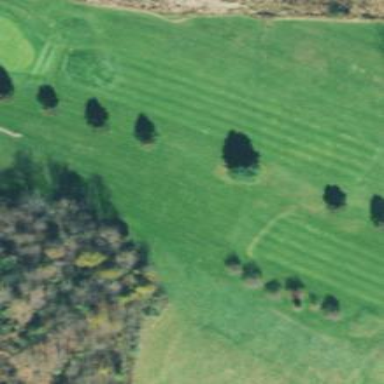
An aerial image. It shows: Golf fairway in the image.